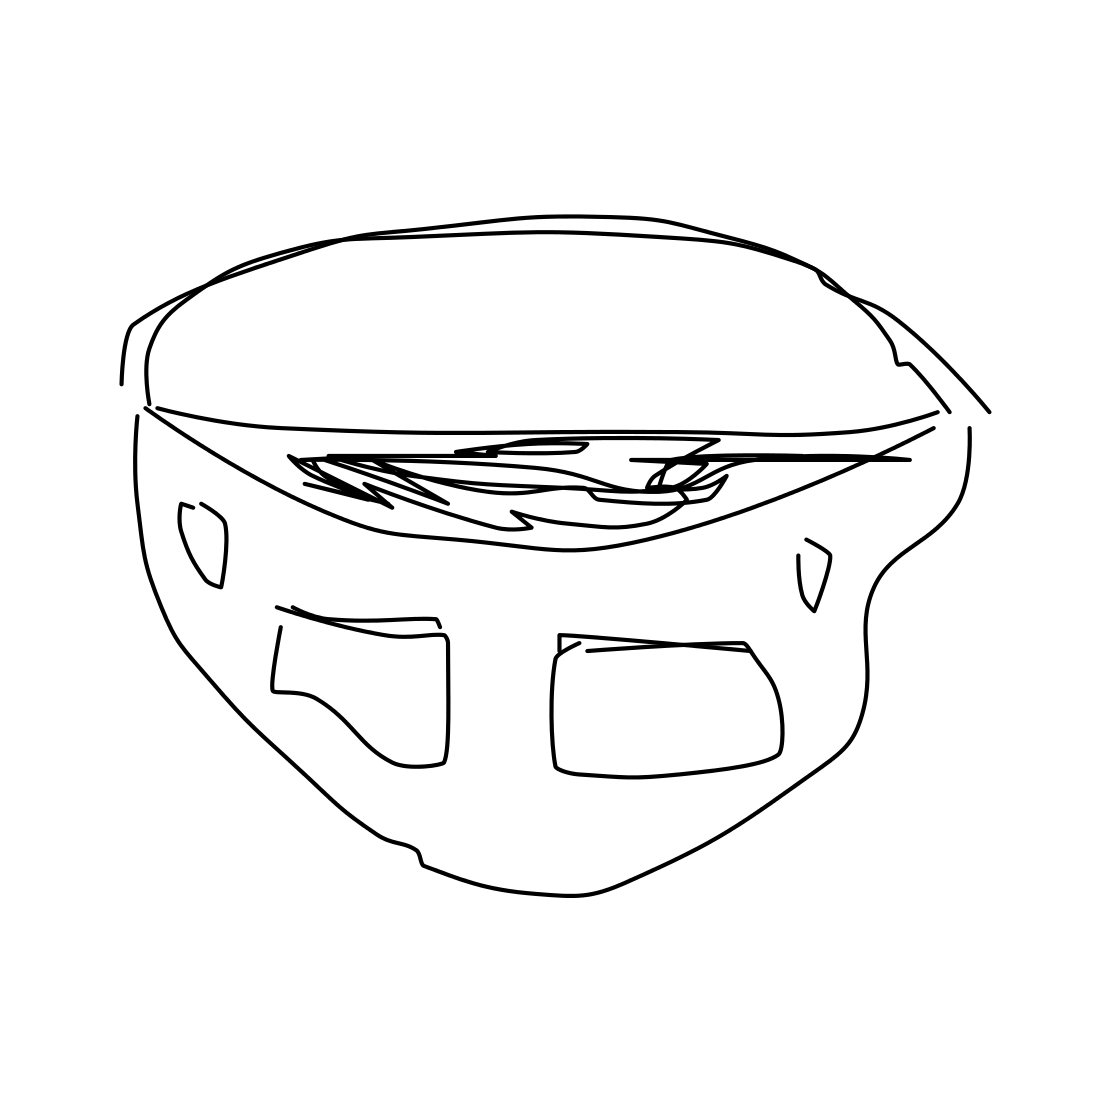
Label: purse